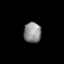
Tissue: lung
Cell type: Epithelial cells
Senescence score: 0.1824
Nuclear area (px): 352
Mean DAPI intensity: 141.051